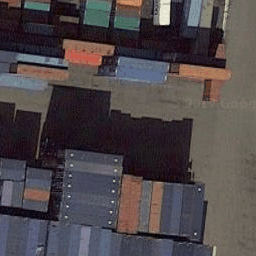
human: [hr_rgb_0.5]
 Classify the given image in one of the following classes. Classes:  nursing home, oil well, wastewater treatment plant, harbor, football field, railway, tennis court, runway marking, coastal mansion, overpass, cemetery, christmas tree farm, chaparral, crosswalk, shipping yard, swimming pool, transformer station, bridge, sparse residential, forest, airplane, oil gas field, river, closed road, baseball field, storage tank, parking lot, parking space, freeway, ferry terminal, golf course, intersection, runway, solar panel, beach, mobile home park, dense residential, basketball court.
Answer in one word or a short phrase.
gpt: shipping yard